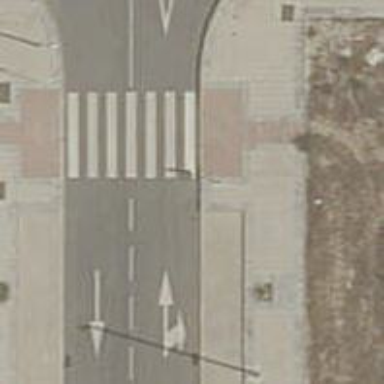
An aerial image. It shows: Uncontrolled zebra crossing on the road.